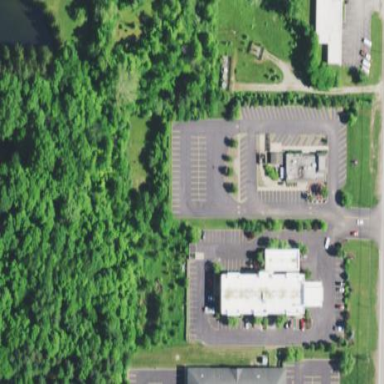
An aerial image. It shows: Parking area.